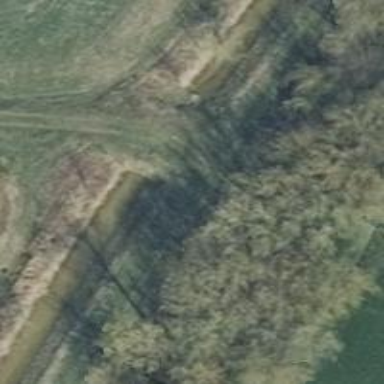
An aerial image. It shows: Grassy track with grade3 tracktype.